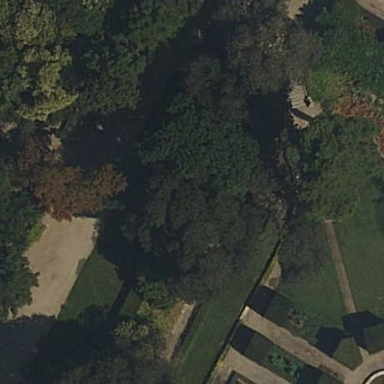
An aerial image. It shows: Garden area designated for leisure land.